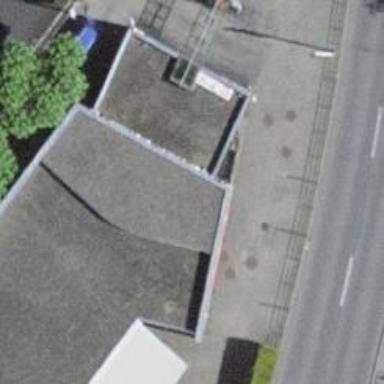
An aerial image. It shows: Car shop.